I will show an image sequence of human cooking. I have annotated the images with numbered circles. Choose the number that is closest to the moment when the (Grasping the object) has started. You are a five-time world champion in this game. Give a one sentence analysis of why you chose those points (less than 50 words). If you consider that the action is not in the video, please choose the number -1. Provide your answer at the end in a json file of this format: {"points": []}
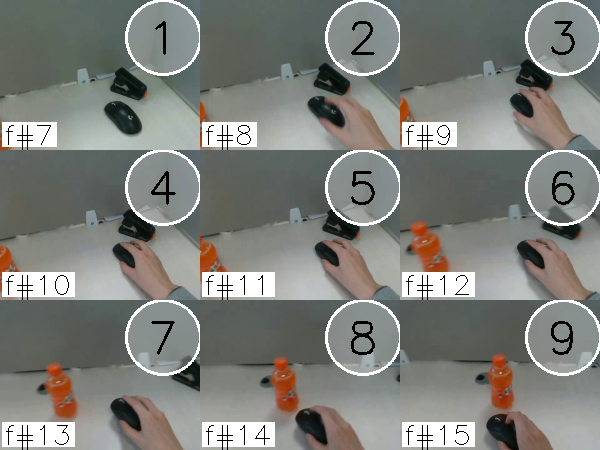
Frame 4 shows the clearest moment of hand-object contact.
{"points": [4]}